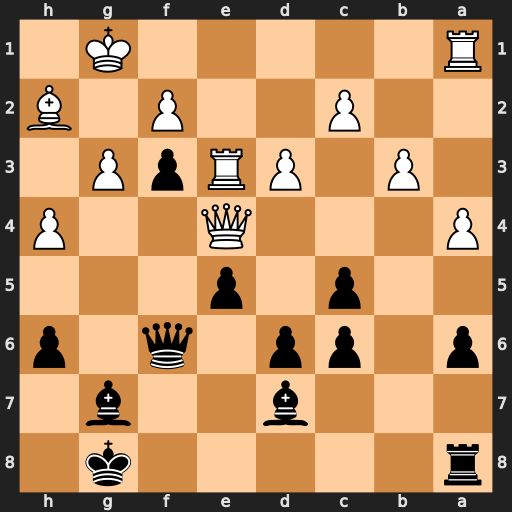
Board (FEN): r5k1/3b2b1/p1pp1q1p/2p1p3/P3Q2P/1P1PRpP1/2P2P1B/R5K1
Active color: b
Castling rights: -
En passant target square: -
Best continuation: d5 Rxf3 dxe4 Rxf6 Bxf6